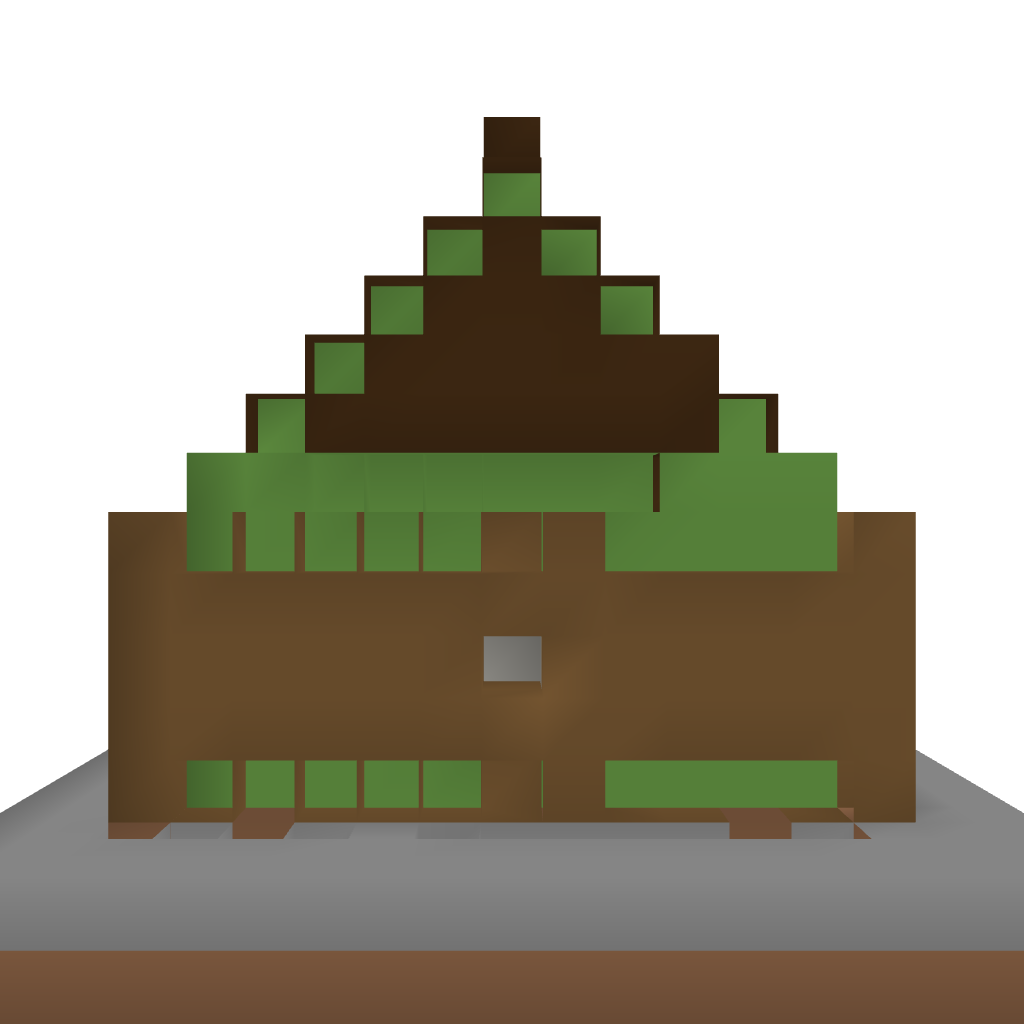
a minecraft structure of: suicide House 001